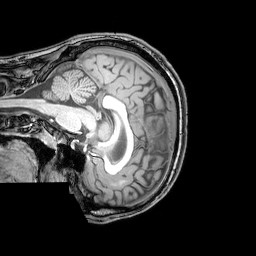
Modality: T1w
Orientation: sagittal
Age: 25
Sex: male
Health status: healthy
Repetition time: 0.081 s
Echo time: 0.037 s